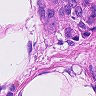
Metastatic tissue present: yes